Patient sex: M
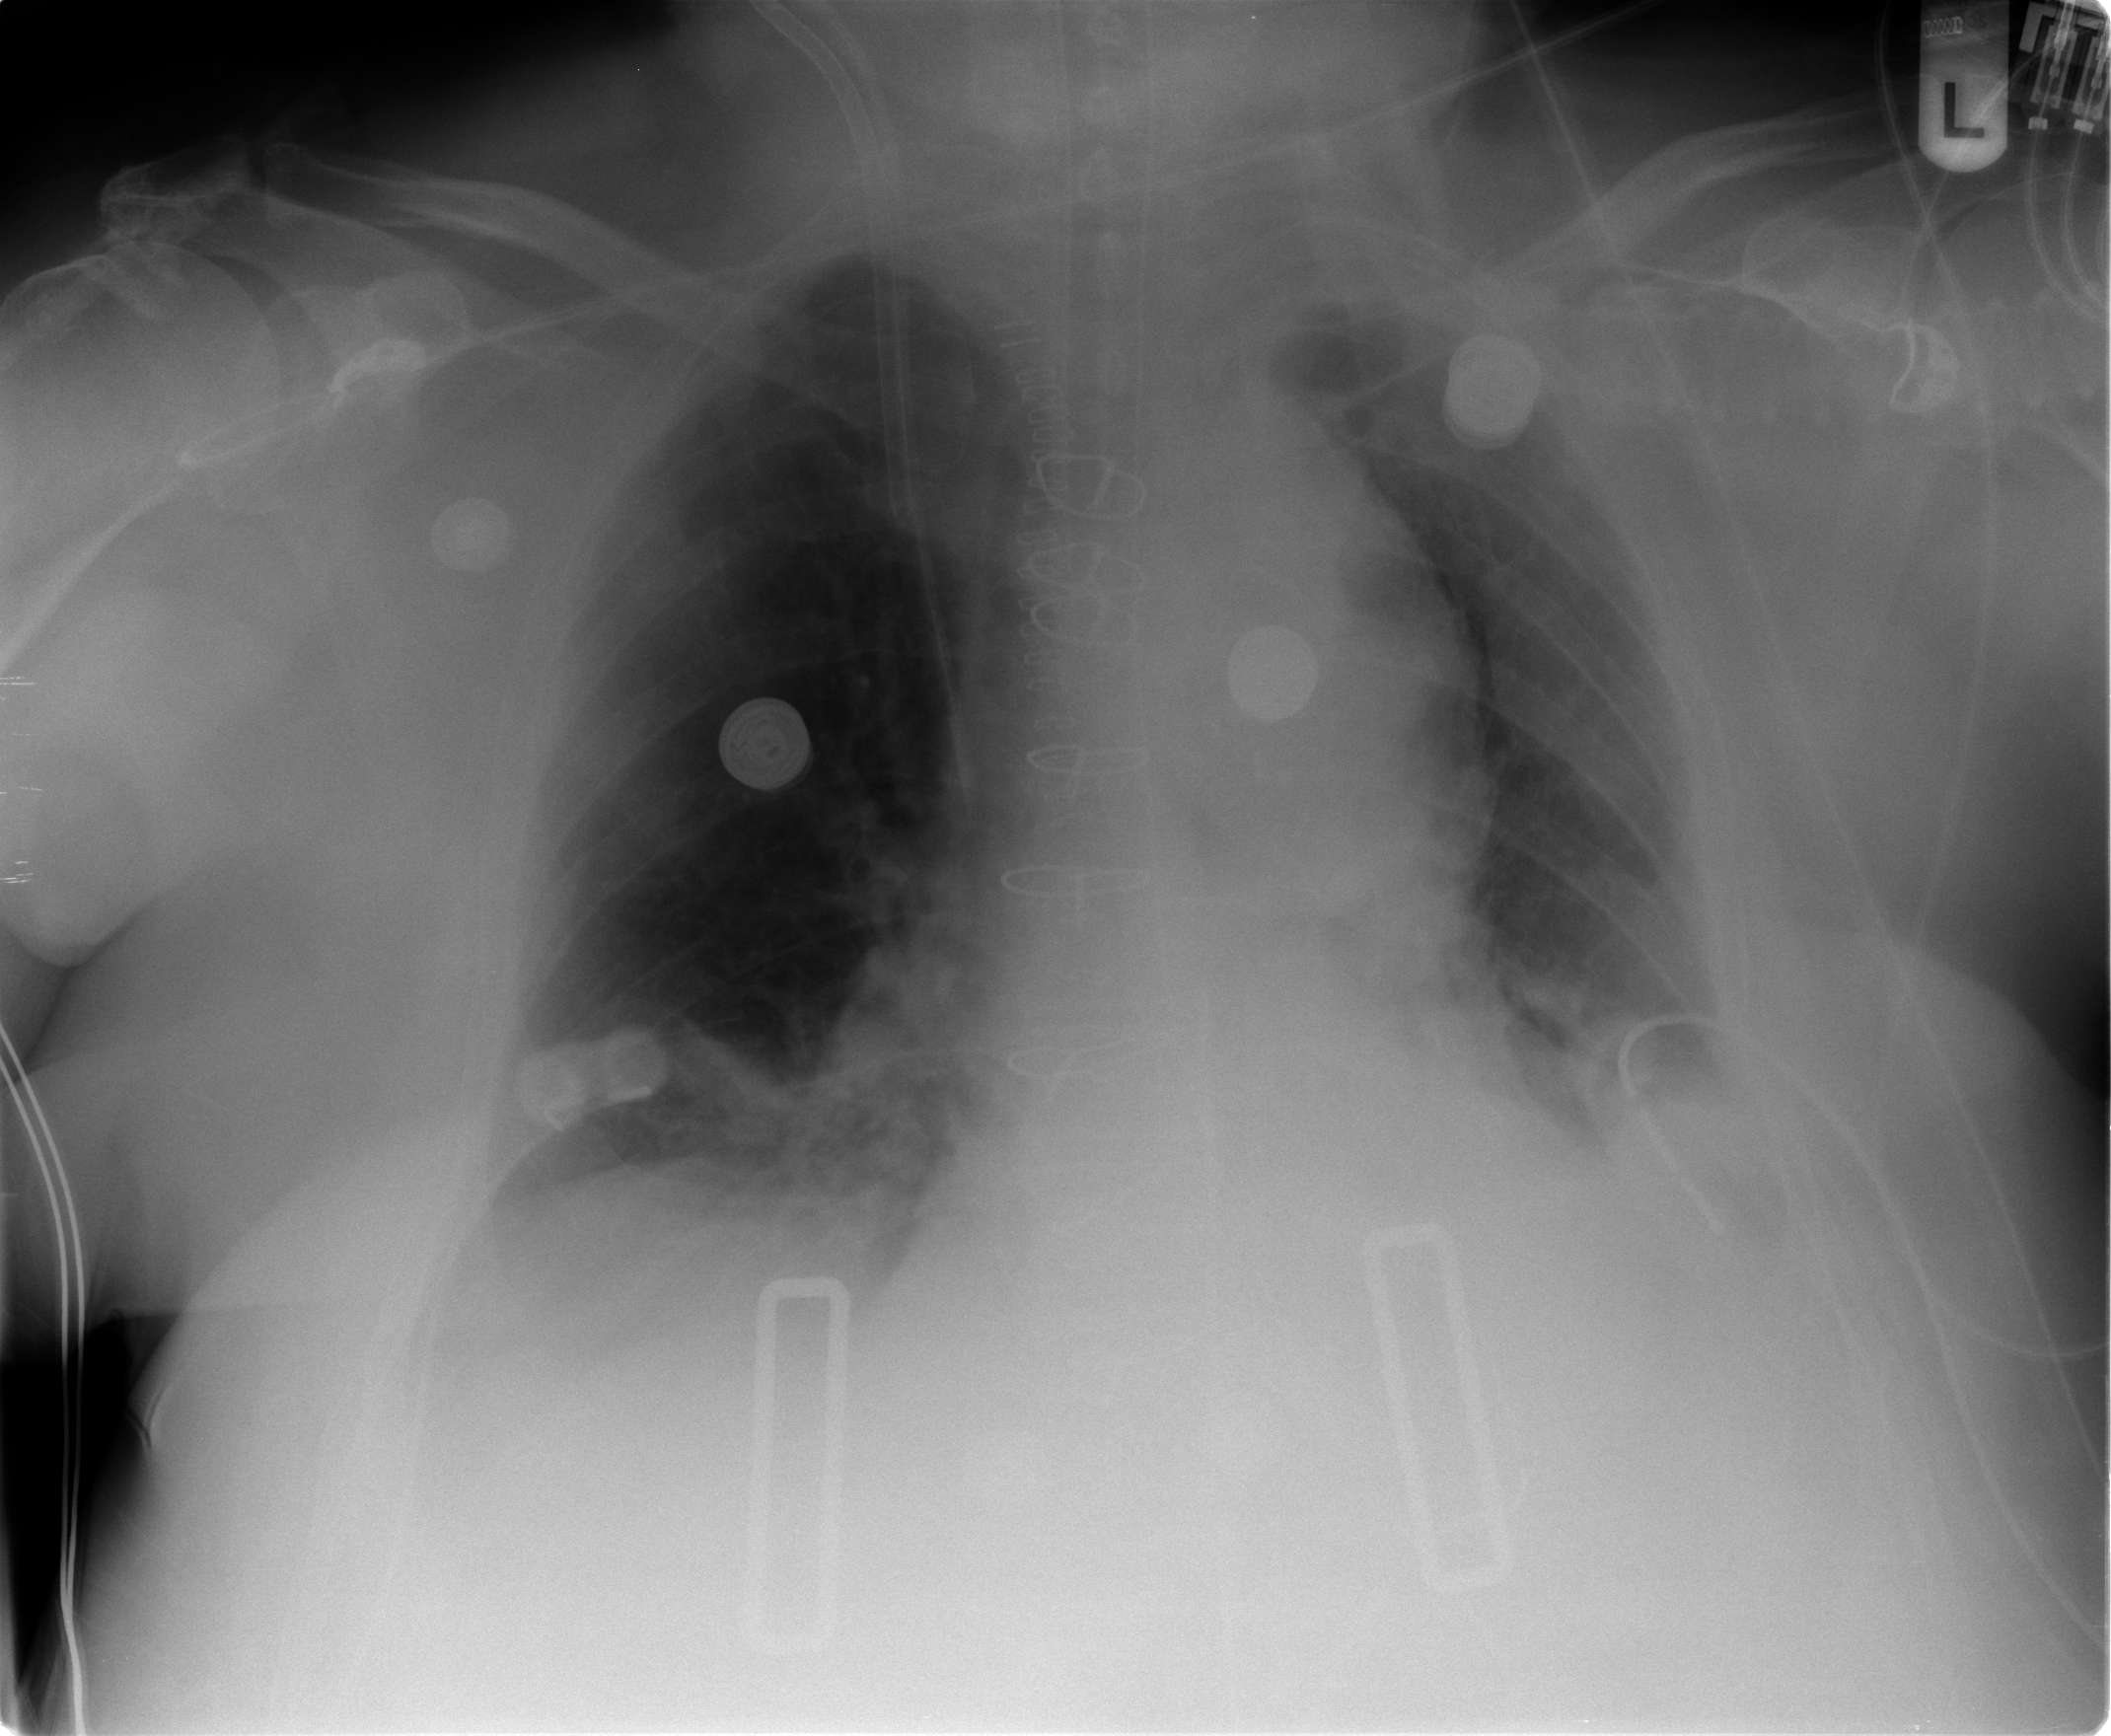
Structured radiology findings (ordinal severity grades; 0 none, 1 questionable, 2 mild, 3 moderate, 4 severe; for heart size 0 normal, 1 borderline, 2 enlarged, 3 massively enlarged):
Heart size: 1
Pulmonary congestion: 2
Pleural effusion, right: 2
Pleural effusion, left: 2
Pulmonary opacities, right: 2
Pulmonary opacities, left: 2
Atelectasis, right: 2
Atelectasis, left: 2